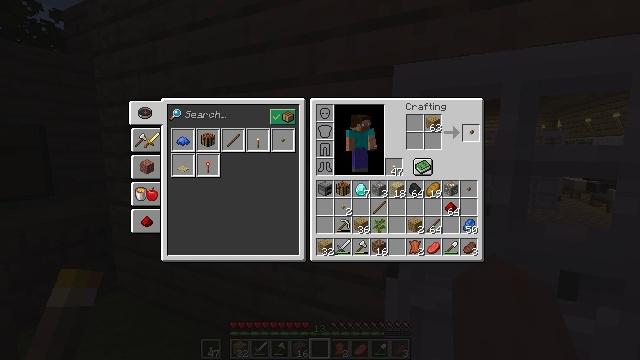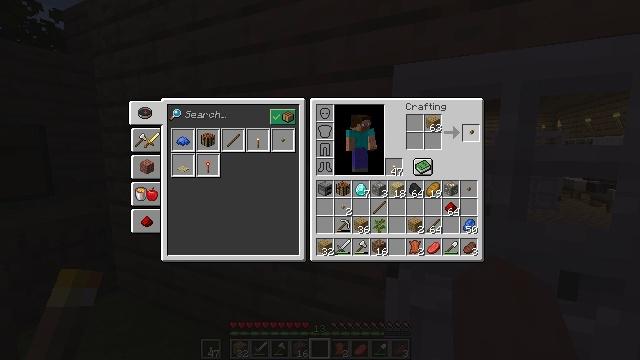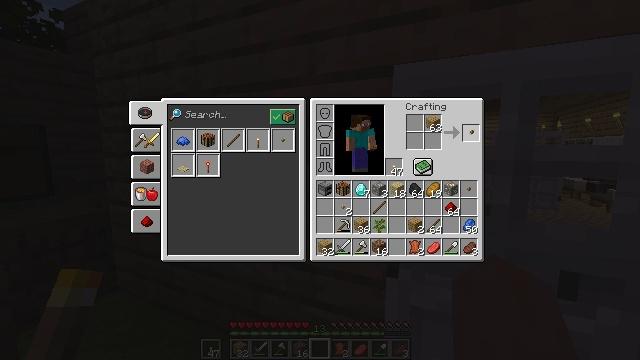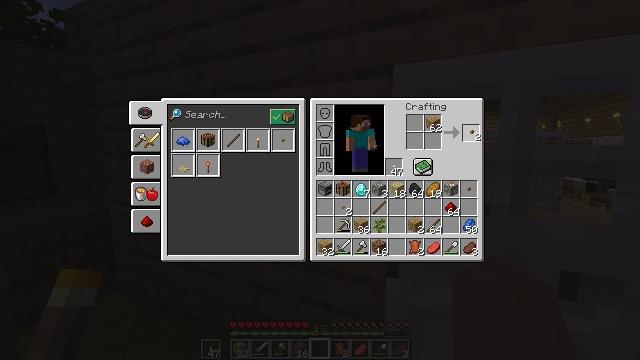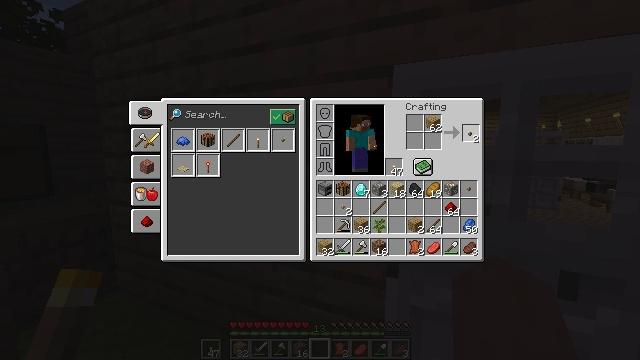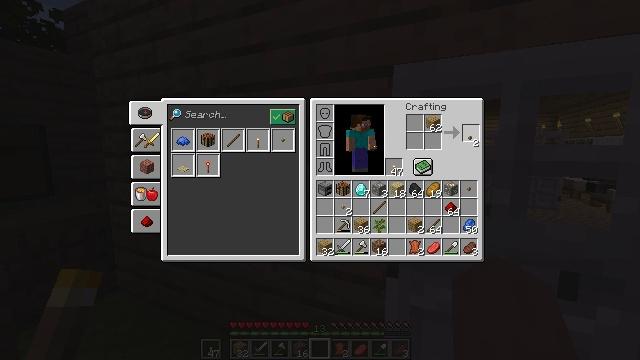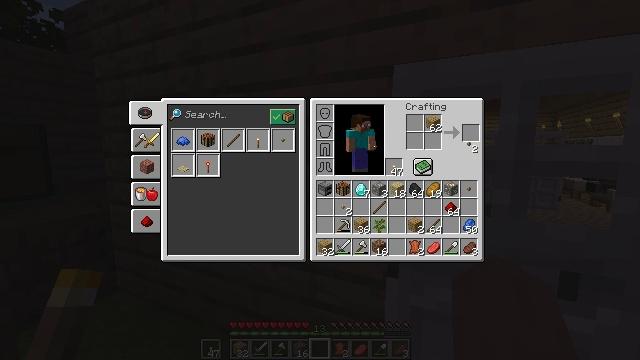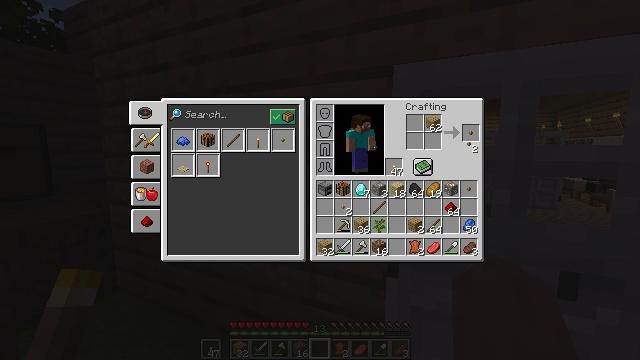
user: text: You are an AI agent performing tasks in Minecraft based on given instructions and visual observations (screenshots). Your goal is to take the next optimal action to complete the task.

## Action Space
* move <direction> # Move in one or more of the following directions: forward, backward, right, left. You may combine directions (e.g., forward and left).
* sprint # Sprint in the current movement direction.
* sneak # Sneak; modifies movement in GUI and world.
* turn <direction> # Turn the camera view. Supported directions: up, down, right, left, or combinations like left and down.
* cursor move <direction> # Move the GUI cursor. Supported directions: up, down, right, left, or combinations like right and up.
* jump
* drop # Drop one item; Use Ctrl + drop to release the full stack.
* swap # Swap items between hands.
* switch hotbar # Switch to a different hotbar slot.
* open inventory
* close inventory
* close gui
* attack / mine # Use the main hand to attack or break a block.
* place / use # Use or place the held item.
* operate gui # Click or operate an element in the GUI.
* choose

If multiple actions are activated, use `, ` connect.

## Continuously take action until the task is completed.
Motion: motion action
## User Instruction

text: Create an oak button with a single oak plank.
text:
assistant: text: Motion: operate gui
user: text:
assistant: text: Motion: operate gui
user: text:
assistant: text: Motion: no_op
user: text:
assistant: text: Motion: no_op
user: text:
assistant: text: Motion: no_op
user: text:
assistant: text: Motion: no_op
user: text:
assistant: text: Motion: no_op
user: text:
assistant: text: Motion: no_op